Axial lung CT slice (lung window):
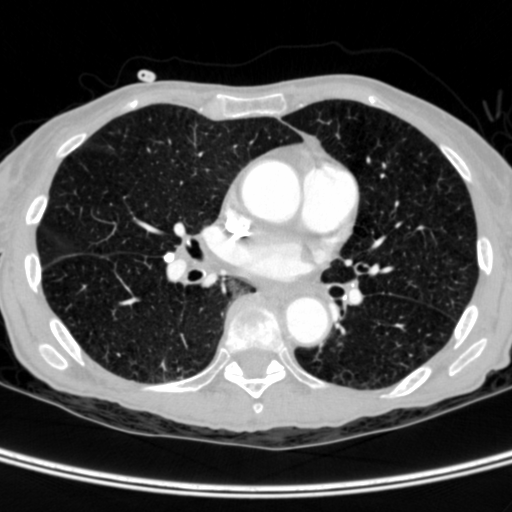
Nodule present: no